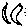
Label: moon